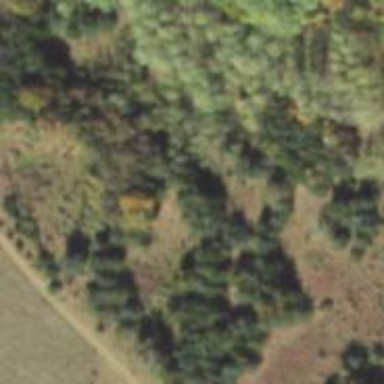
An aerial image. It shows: Area covered in scrub vegetation.